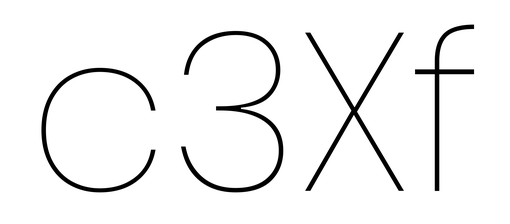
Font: Poppins-Thin